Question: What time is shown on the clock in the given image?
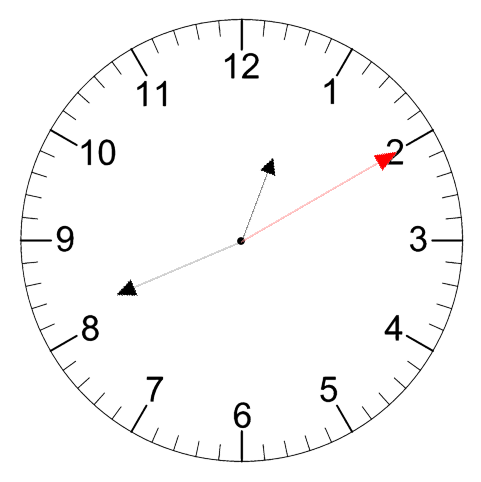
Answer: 12:41:10